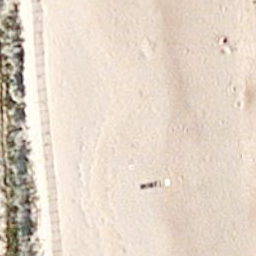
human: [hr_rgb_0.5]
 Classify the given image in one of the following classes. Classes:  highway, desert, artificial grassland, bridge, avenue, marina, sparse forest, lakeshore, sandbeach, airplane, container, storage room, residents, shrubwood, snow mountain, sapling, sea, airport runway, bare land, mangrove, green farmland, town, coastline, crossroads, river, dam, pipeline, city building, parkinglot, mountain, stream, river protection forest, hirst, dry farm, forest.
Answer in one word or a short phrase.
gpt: sandbeach